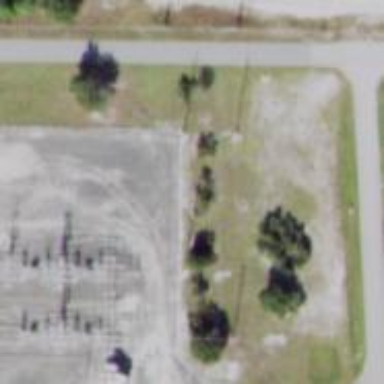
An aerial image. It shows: Power pole.